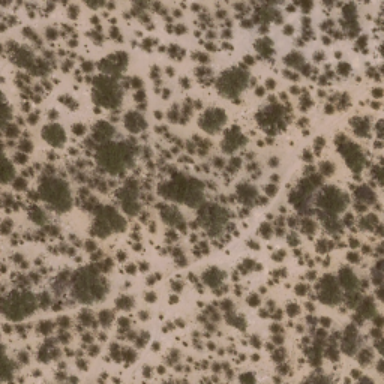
This is a chaparral .